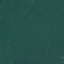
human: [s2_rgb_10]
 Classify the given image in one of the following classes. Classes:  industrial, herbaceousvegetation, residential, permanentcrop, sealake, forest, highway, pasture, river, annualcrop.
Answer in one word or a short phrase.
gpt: Forest